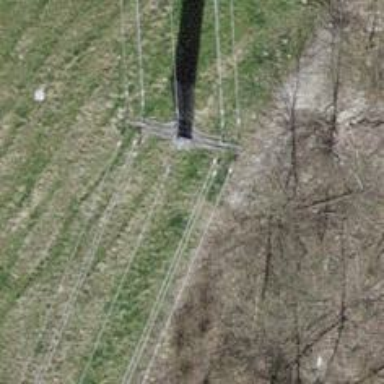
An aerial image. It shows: Power line is depicted.